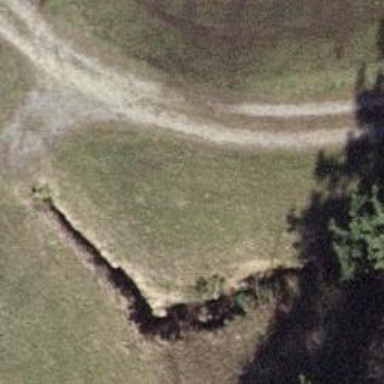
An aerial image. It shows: Gravel track with grade 4 quality.